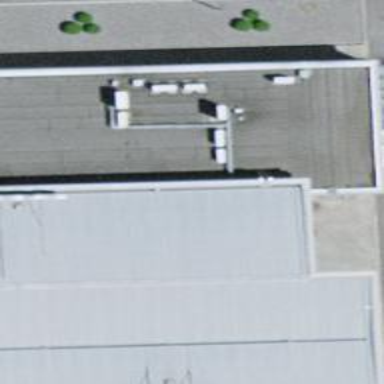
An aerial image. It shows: View of roof of building.